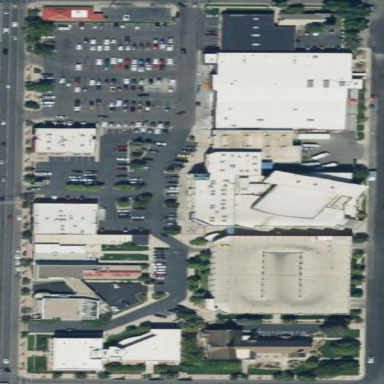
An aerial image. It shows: Retail area.